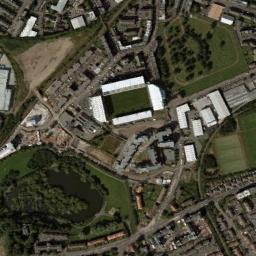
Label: stadium